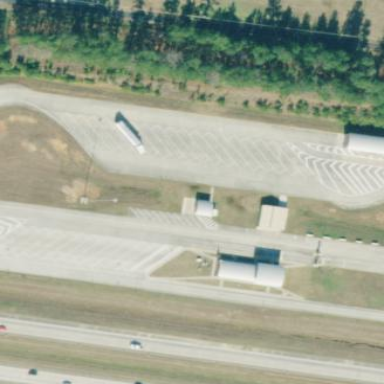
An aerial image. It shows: Rest area along the road with weigh station.